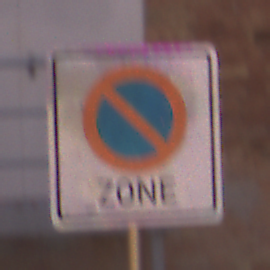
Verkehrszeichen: BeginnEingeschraenktesHalteverbotZone
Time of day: MorningAfternoon
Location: Outdoor (Urban)
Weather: Clear
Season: NotSpecified
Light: Natural